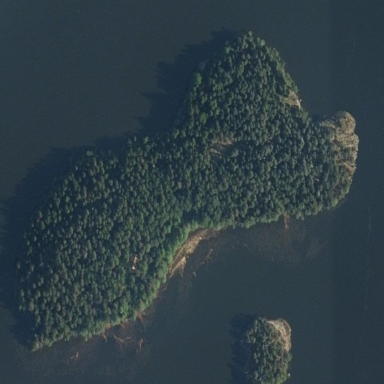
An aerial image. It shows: Islet covered with woodland.